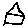
Label: house